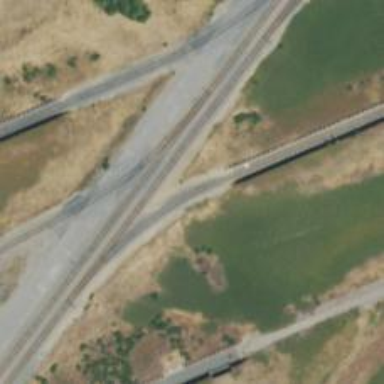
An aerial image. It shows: Rail spur service.